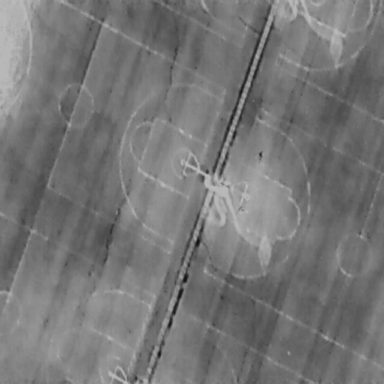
There is a Person in the infrared image.